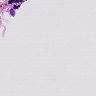
Metastatic tissue present: no